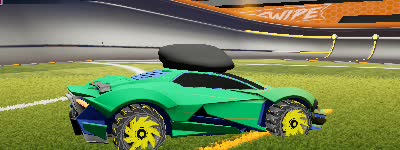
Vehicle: werewolf